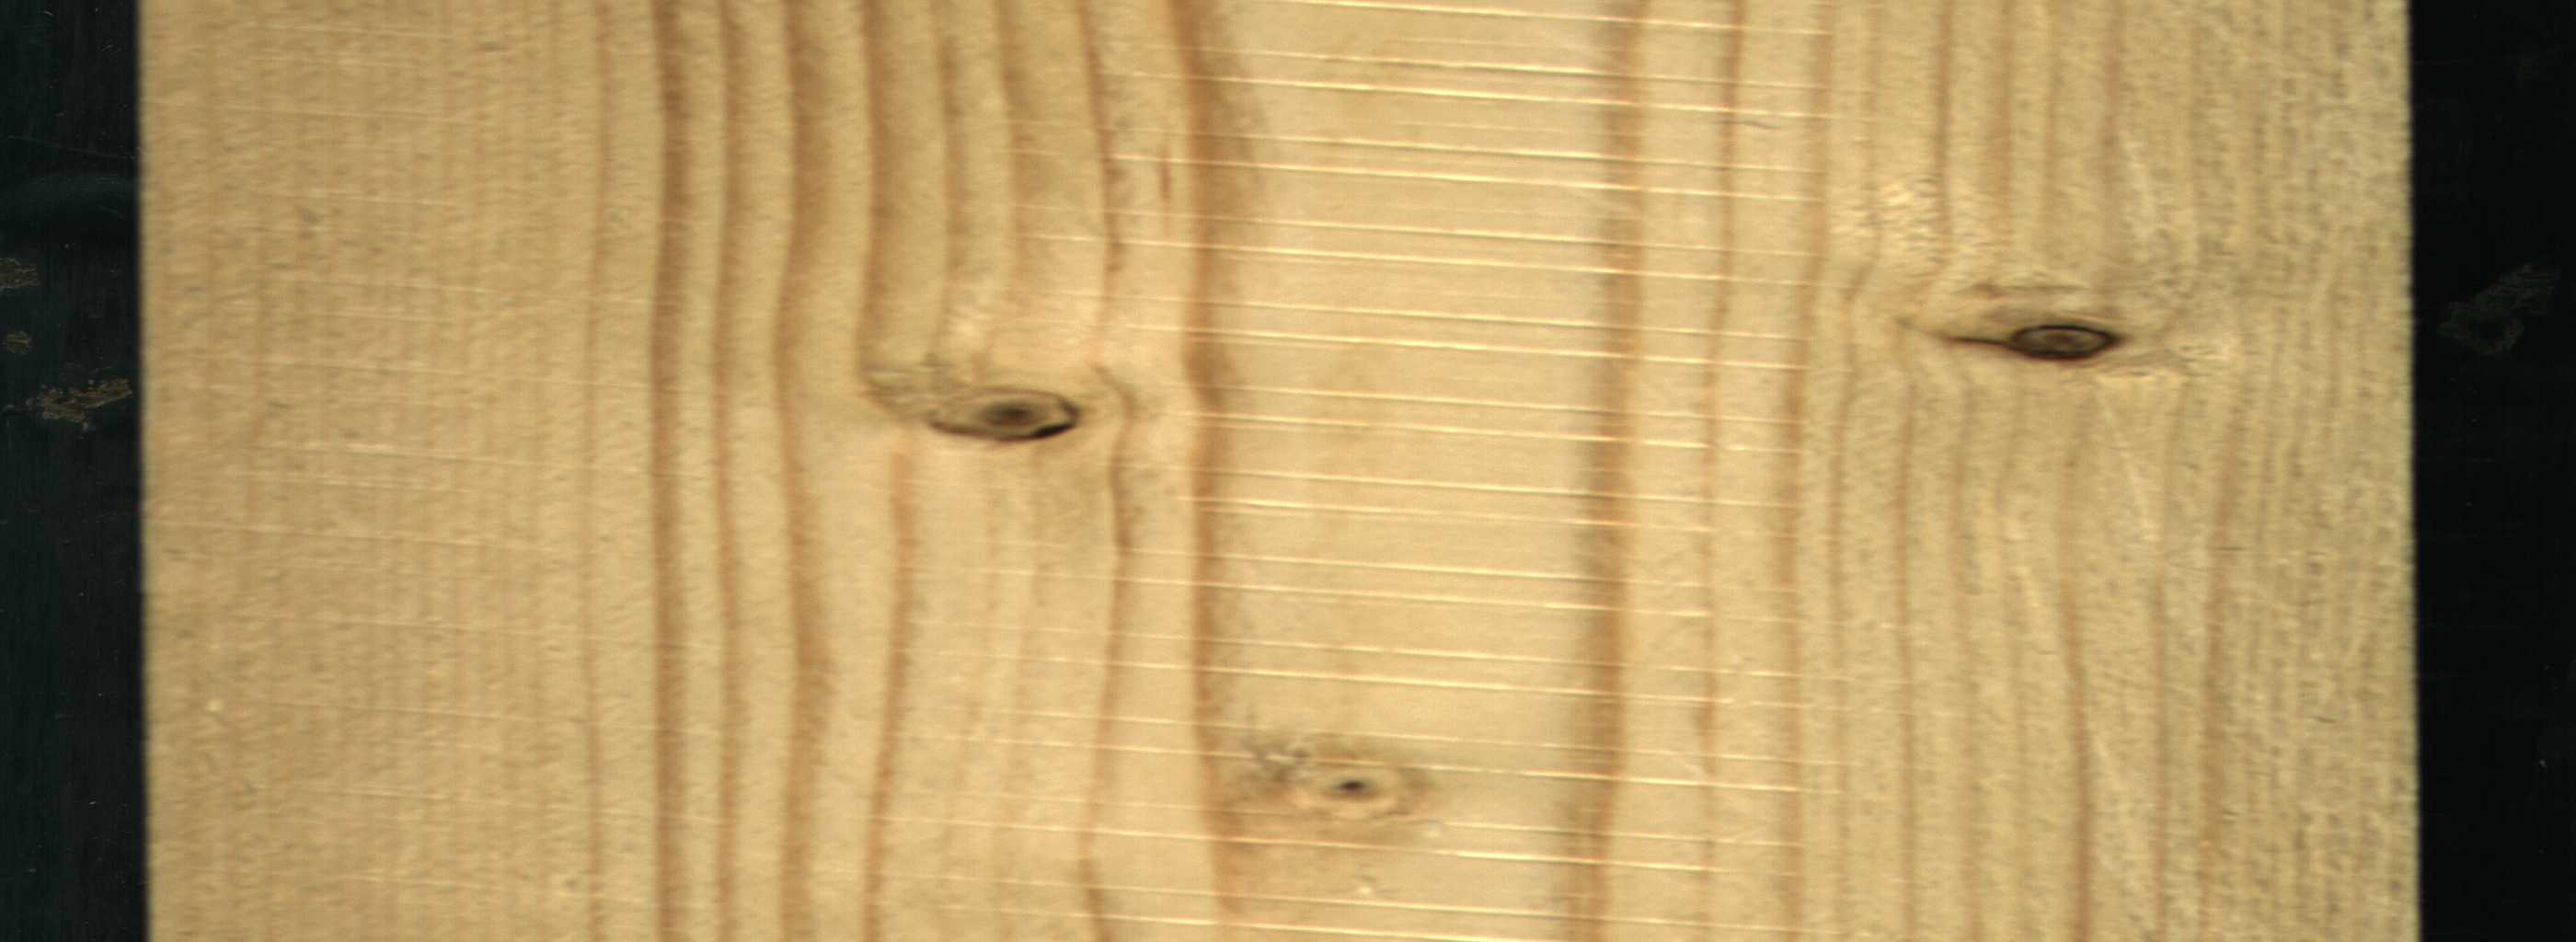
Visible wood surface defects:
Dead_Knot
Dead_Knot
Live_Knot